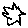
Label: star